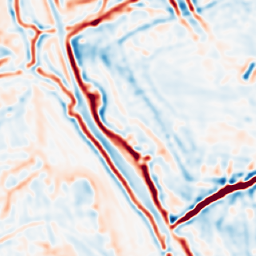
Category: multiscale
Decomposition family: log
Decomposition parameters: sigma: 3
Upsampling method: nearest
Upsampling parameters: scale: 2
Upsampling scale: 2